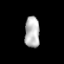
Tissue: lung
Cell type: Epithelial cells
Senescence score: 0.6193
Nuclear area (px): 454
Mean DAPI intensity: 183.791